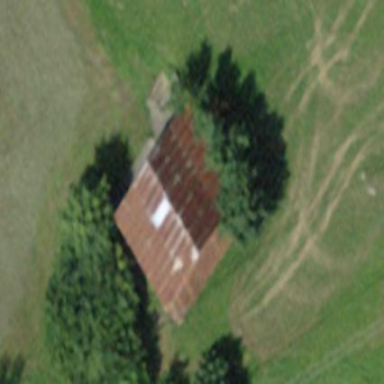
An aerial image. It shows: Rural barn.